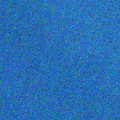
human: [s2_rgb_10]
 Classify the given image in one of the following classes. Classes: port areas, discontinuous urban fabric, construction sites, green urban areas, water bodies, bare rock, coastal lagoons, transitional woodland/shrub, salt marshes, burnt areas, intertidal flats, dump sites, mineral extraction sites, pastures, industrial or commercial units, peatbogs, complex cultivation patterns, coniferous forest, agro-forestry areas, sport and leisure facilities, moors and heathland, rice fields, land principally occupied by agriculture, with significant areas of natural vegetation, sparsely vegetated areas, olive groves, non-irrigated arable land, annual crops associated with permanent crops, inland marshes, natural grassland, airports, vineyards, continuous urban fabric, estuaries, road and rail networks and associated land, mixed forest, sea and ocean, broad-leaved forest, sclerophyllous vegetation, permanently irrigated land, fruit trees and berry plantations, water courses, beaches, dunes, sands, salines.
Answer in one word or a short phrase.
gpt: sea and ocean